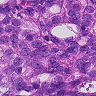
Metastatic tissue present: yes